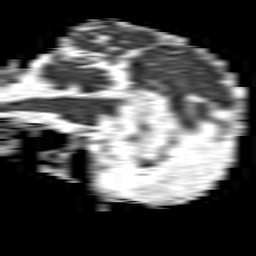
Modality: ADC
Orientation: sagittal
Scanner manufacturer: philips
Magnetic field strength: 1.5 T
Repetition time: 3.391 s
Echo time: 0.06922 s